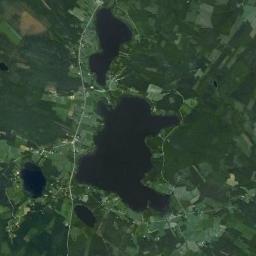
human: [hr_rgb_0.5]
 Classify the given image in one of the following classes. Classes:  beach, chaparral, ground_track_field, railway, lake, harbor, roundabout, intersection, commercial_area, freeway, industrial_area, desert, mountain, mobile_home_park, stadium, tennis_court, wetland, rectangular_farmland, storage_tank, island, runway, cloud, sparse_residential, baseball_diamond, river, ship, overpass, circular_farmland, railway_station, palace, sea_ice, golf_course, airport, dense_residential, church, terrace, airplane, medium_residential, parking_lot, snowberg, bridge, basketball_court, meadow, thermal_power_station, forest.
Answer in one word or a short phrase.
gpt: lake